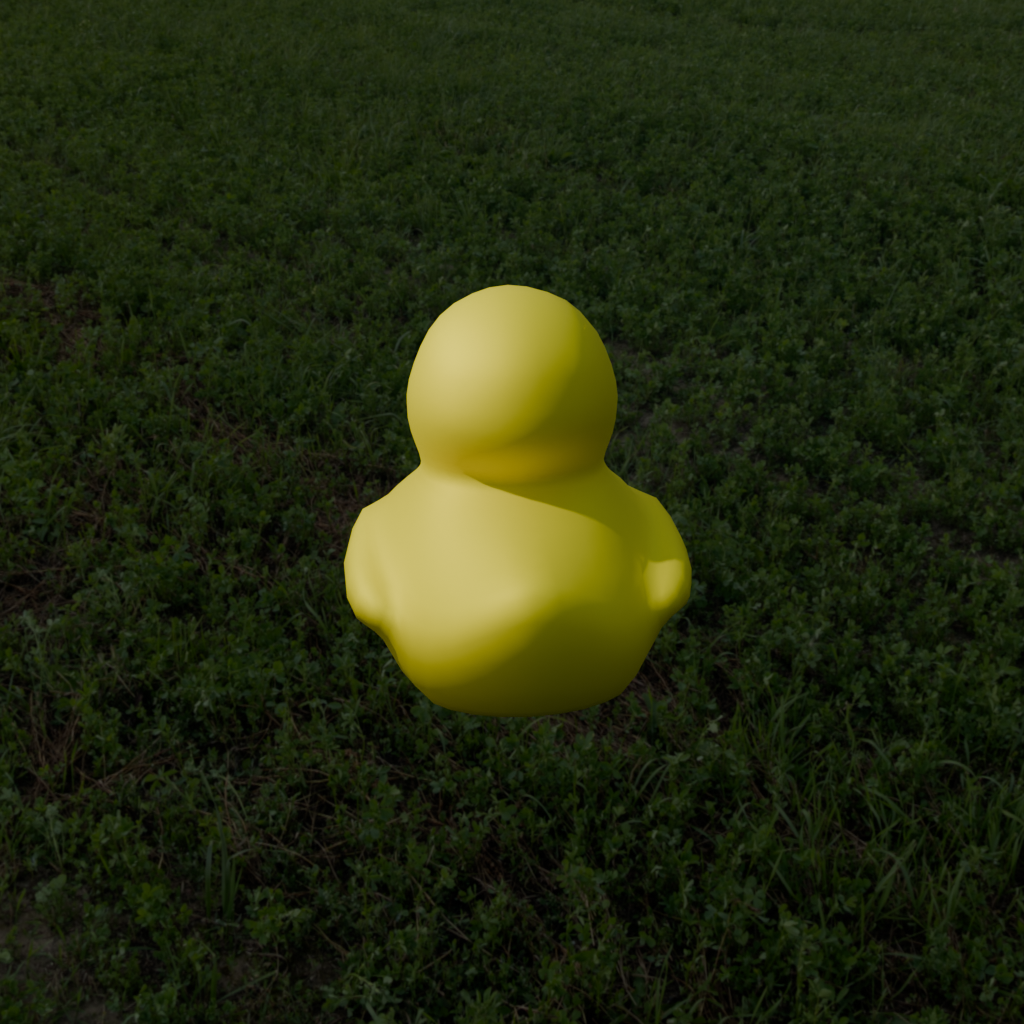
an image of a yellow rubber duck seen from <back> in a green field under a cloudy sky at sunset.